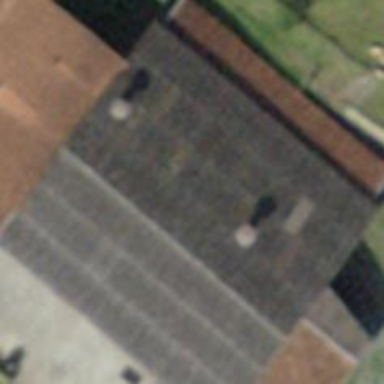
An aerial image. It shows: Rural barn.